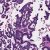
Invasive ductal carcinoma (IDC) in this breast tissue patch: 0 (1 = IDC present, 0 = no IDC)